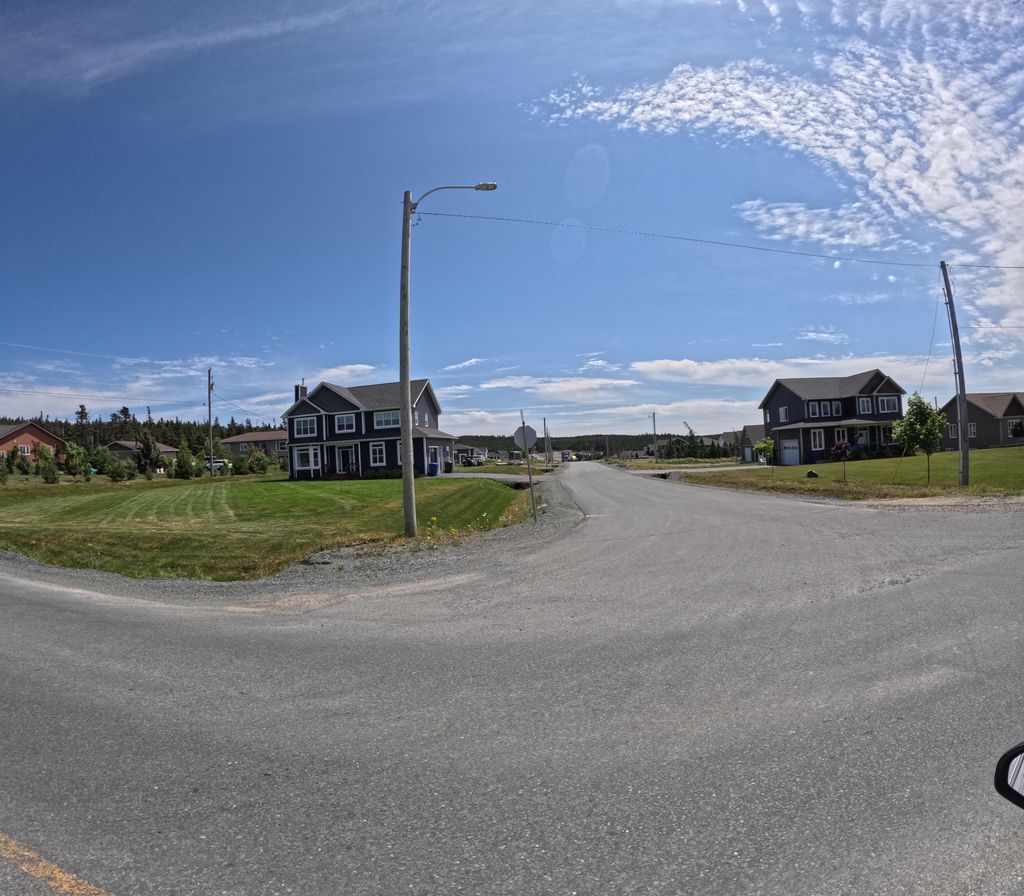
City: st_johns